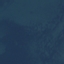
Label: SeaLake